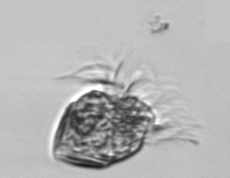
Label: Strombidium_morphotype1